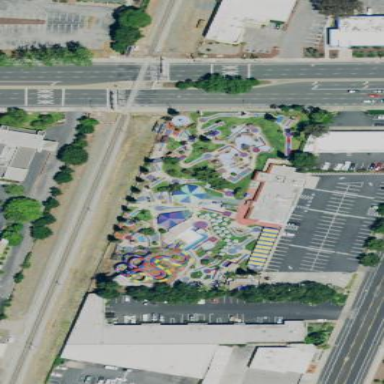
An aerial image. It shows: Recreation ground that features miniature golf course. The area is also designated as theme park for tourism.